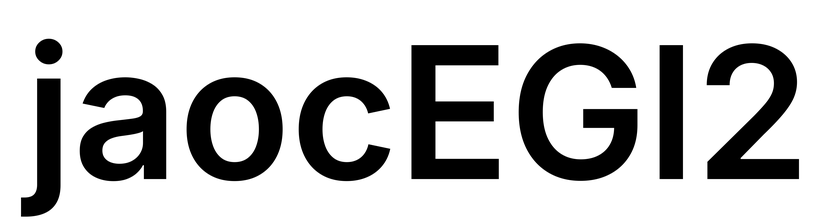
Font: Inter_SemiBold